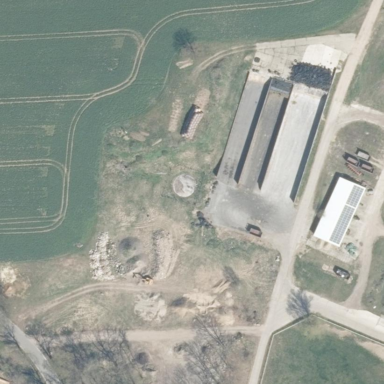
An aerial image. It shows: Farmyard area.